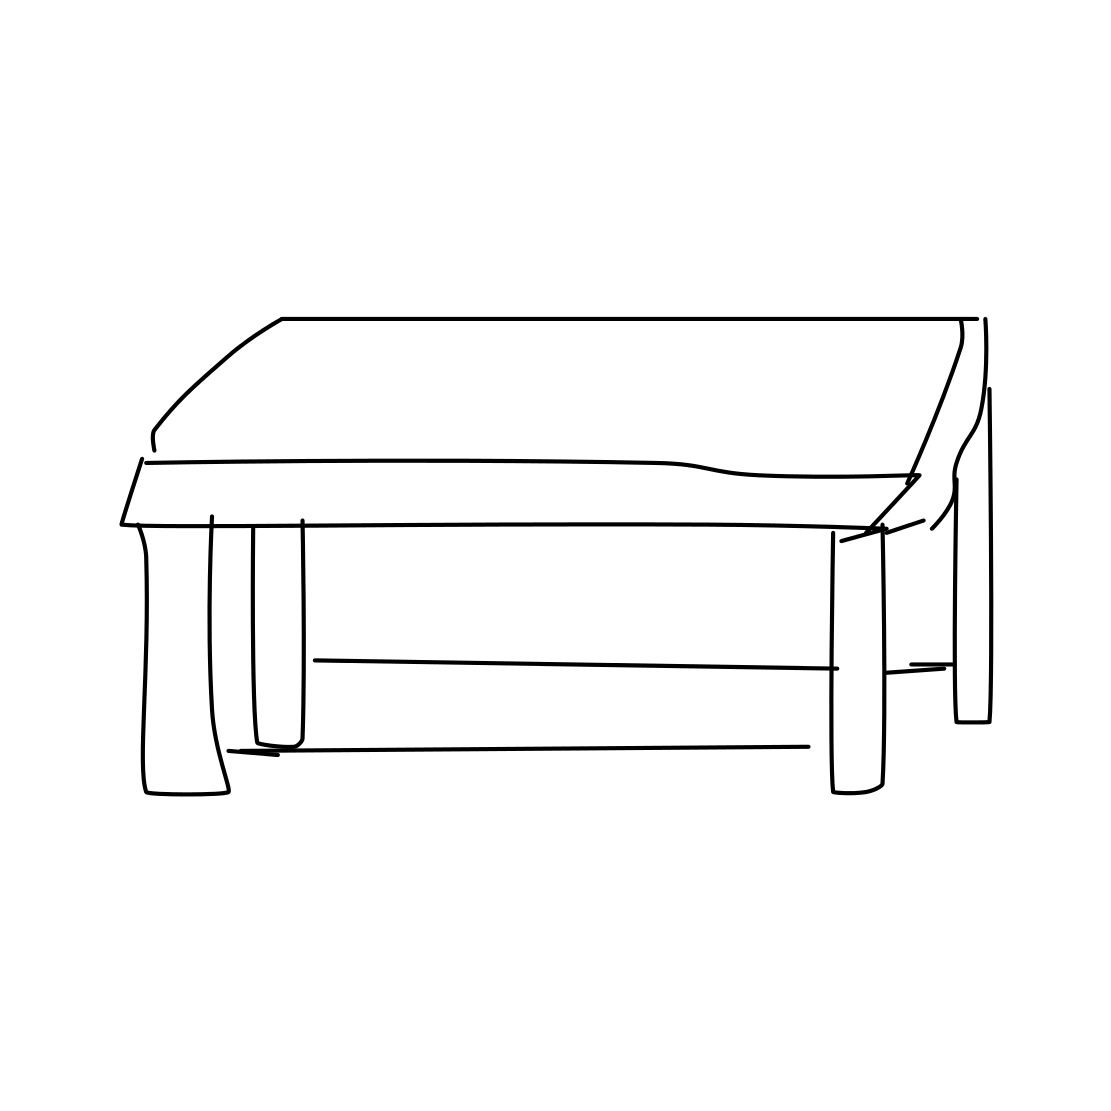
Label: bench